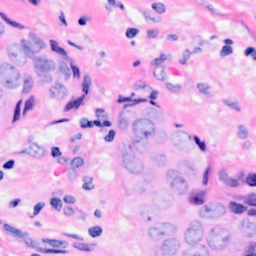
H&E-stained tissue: Breast